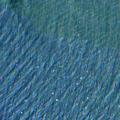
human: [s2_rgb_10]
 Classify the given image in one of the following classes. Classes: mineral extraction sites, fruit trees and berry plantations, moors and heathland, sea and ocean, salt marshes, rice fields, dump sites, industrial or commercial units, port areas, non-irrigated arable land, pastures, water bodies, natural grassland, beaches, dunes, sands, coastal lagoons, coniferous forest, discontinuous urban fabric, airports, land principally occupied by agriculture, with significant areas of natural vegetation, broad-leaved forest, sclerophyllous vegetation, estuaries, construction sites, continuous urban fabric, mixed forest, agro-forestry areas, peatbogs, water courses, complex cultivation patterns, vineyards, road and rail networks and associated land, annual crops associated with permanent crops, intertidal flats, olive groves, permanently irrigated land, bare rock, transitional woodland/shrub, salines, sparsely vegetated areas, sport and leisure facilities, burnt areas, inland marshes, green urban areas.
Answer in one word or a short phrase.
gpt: sea and ocean